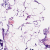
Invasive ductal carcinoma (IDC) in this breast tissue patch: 0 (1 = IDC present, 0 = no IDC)